Field crop: maize
Growth stage: 2
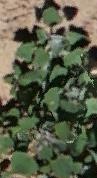
Species: chenopodium